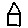
Label: house